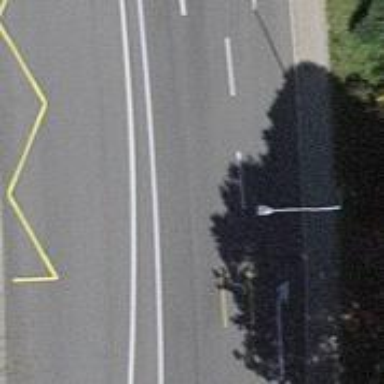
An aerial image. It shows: Bus stop with designated public transport stop position.